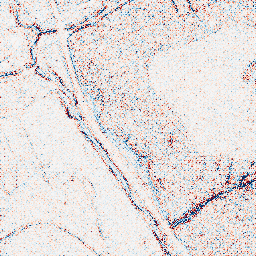
Category: edge_preserving
Decomposition family: bilateral
Decomposition parameters: d: 5
sigma_color: 100
sigma_space: 75
Upsampling method: regularized
Upsampling parameters: scale: 2
lambda_reg: 0.1
Upsampling scale: 2